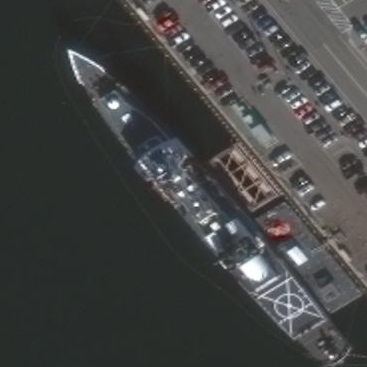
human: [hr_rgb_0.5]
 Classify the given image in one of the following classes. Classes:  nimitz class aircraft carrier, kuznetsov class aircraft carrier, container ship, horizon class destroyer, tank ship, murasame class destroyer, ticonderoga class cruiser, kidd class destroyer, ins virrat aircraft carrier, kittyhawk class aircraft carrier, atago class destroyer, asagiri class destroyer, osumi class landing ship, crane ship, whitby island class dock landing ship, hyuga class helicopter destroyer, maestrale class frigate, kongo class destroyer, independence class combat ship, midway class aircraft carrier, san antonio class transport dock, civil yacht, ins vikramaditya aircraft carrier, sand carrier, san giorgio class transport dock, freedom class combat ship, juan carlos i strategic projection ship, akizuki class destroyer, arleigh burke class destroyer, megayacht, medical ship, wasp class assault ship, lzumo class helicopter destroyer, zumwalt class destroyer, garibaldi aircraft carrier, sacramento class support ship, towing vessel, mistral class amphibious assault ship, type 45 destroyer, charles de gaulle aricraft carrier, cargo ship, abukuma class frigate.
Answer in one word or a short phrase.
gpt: Ticonderoga class cruiser